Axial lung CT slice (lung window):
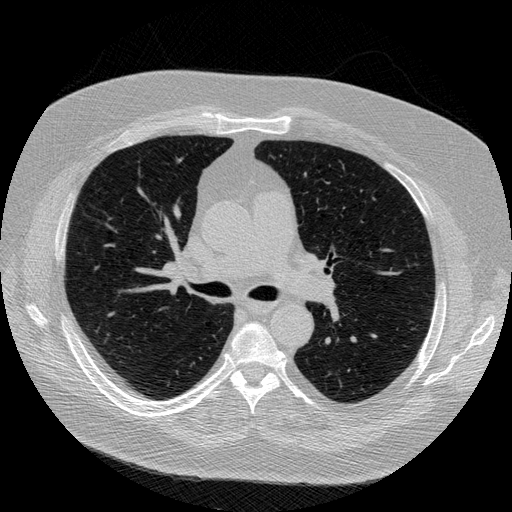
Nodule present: no